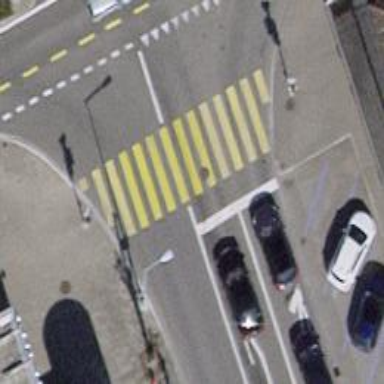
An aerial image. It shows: Crossing with traffic signals and zebra markings.